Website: macys
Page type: delivery-shipping
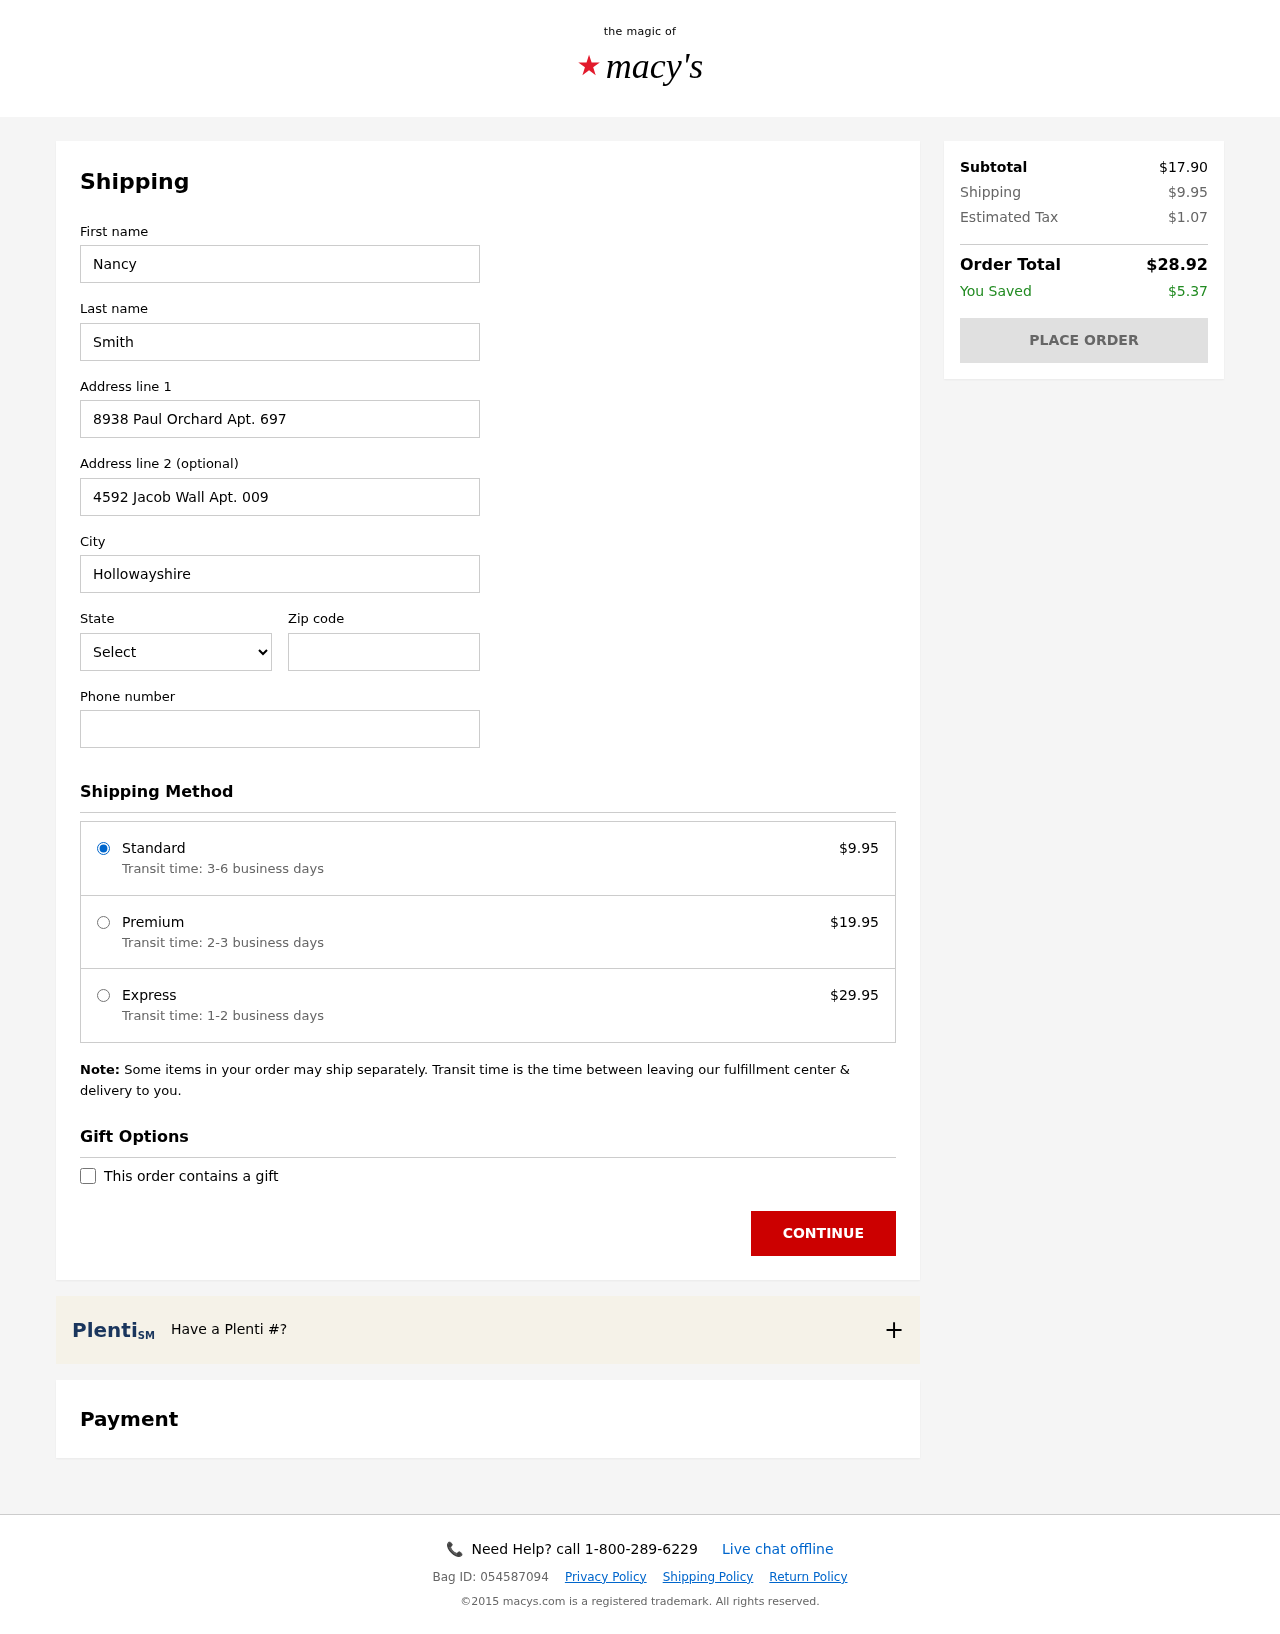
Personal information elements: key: PII_CITY
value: Hollowayshire
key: PII_FIRSTNAME
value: Nancy
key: PII_LASTNAME
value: Smith
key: PII_PHONE
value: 5657315807
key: PII_POSTCODE
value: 15287
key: PII_STATE_ABBR
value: MP
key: PII_STREET
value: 8938 Paul Orchard Apt. 697
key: PII_STREET2
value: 4592 Jacob Wall Apt. 009
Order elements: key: ORDER_SHIPPING_COST
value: $9.95
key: ORDER_SHIPPING_PREMIUM
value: $19.95
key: ORDER_SHIPPING_EXPRESS
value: $29.95
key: ORDER_SUBTOTAL
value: $17.90
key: ORDER_TAX
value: $1.07
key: ORDER_TOTAL
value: $28.92
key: ORDER_SAVINGS
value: $5.37